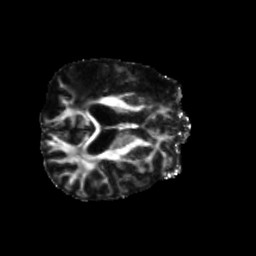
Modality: FA
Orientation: axial
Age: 56
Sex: male
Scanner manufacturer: siemens
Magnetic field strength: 3 T
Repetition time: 5.25 s
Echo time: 0.08 s